Question: I am trying to write a function to change the image every half second 10 iterations. On the last iteration the image src will be set to the actual value. This works for the first loop but the first time the 'setTimeout' fires it passes the 'mo456' instead of the . I am using Firebug and the console shows:

'''
<script src="//ajax.googleapis.com/ajax/libs/jquery/1.8.2/jquery.min.js"></script>
<script>
function loopMoHolder(lmc,thisMoDivID){
++lmc;
ffRan = parseInt(Math.floor((Math.random()*10)+1));
console.log(lmc);
console.log(thisMoDivID);
$('#'+thisMoDivID+' .moHolder .ffbg img').attr('src','/img/moMoniker/mo'+ffRan+'.png');
if (lmc <= 10) {
setTimeout("loopMoHolder("+lmc+","+thisMoDivID+")" , 500); }
else {
$('#'+thisMoDivID+' .moHolder .ffbg img').attr('src','/img/moMoniker/mo10.png');
}
}
</script>
'''
this is the html
'''
<div class="moHolder">
<div id='mo456' class="moCol ffbg"><img src="/img/moMoniker/mo1.png"></div>
</div>
'''
I am sure the problem is the setTimeout line but I am unsure how to correct it.
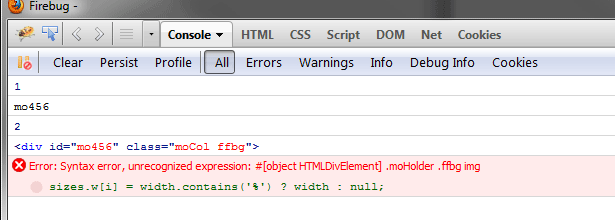
Answer: Don't use setTimeout with a string argument, especially if you are passing an object.
I took the liberality to rewrite some of your code.
'''
function loopMoHolder(lmc, thisMoDivID){
var ffRan = Math.floor(Math.random() * 10 + 1),
$el = $('#' + thisMoDivID + ' .moHolder .ffbg img');
$el.attr('src', '/img/moMoniker/mo' + ffRan + '.png');
if (lmc <= 10) {
setTimeout(function() {
loopMoHolder(lmc + 1, thisMoDivID);
}, 500);
} else {
$el.attr('src', '/img/moMoniker/mo10.png');
}
}
'''